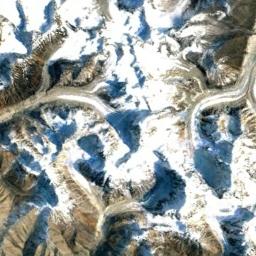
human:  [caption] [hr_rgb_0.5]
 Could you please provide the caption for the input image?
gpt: The snowberg has some valley glaciers but some ridges are not covered by glaciers .

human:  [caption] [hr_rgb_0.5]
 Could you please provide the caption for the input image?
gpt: There is snow on the part of the snowberg .

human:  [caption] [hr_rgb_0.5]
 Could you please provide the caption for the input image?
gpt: The snow berg is consist of bare land and white snow .

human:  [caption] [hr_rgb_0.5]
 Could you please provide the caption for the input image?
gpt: Only the peaks of the snow-capped mountains are covered with snow .

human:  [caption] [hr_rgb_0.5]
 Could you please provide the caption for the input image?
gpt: There are much snow and some bare land on the snowberg .